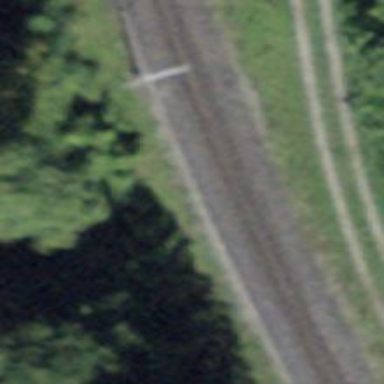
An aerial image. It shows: Narrow-gauge railway track with electrified contact line. The railway has one track.